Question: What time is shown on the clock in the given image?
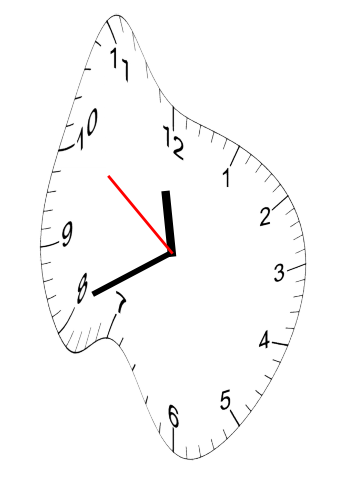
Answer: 11:40:51